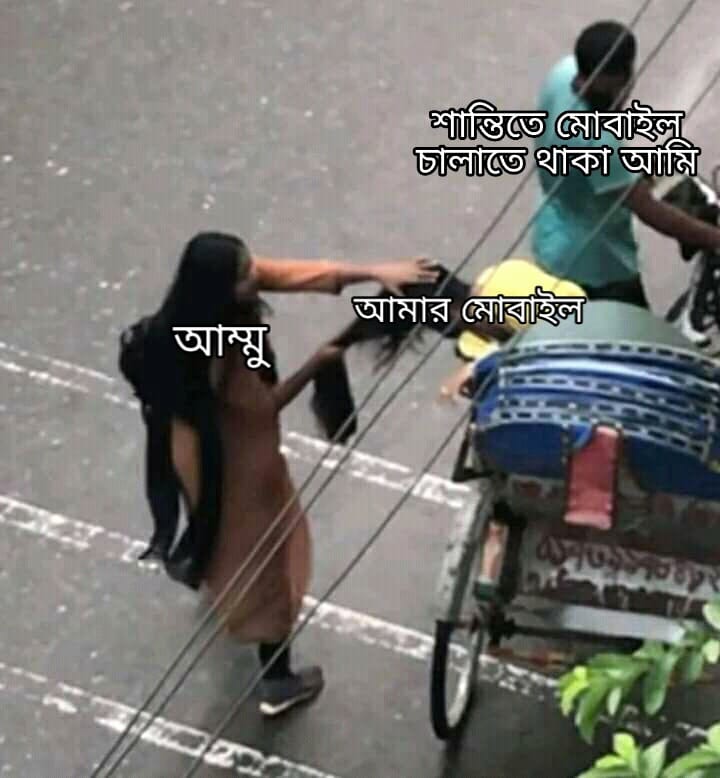
Caption: আম্মু  আমার মোবাইল   শান্তিতে মোবাইল চালাতে থাকা আমি
Label: hate